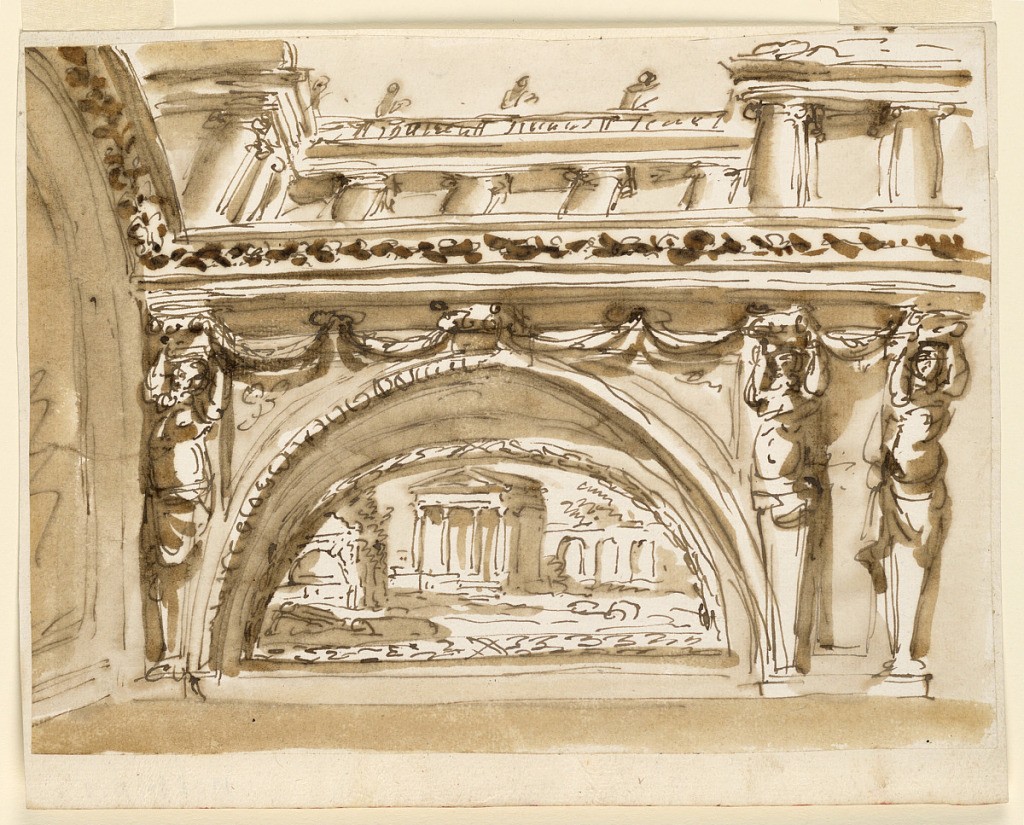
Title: Design for Ceiling Decoration
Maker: Giuseppe Barberi, Italian, 1746–1809
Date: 1746–1809
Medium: Pen and brown ink, brush and brown wash on off-white laid paper, lined
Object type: Drawing
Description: A variation of the of -1524. The supports are gaines with half figures of Atlantes. A view of an Ionic arcade is shown over the entablature.